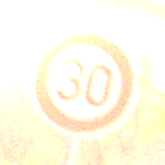
Verkehrszeichen: Geschwindigkeit30
Umgebung: Roofed, Suburban
Tageszeit: SunriseSunset
Wetter: Clear
Licht: Natural
Jahreszeit: NotSpecified
Kontrast: MediumContrast